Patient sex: F
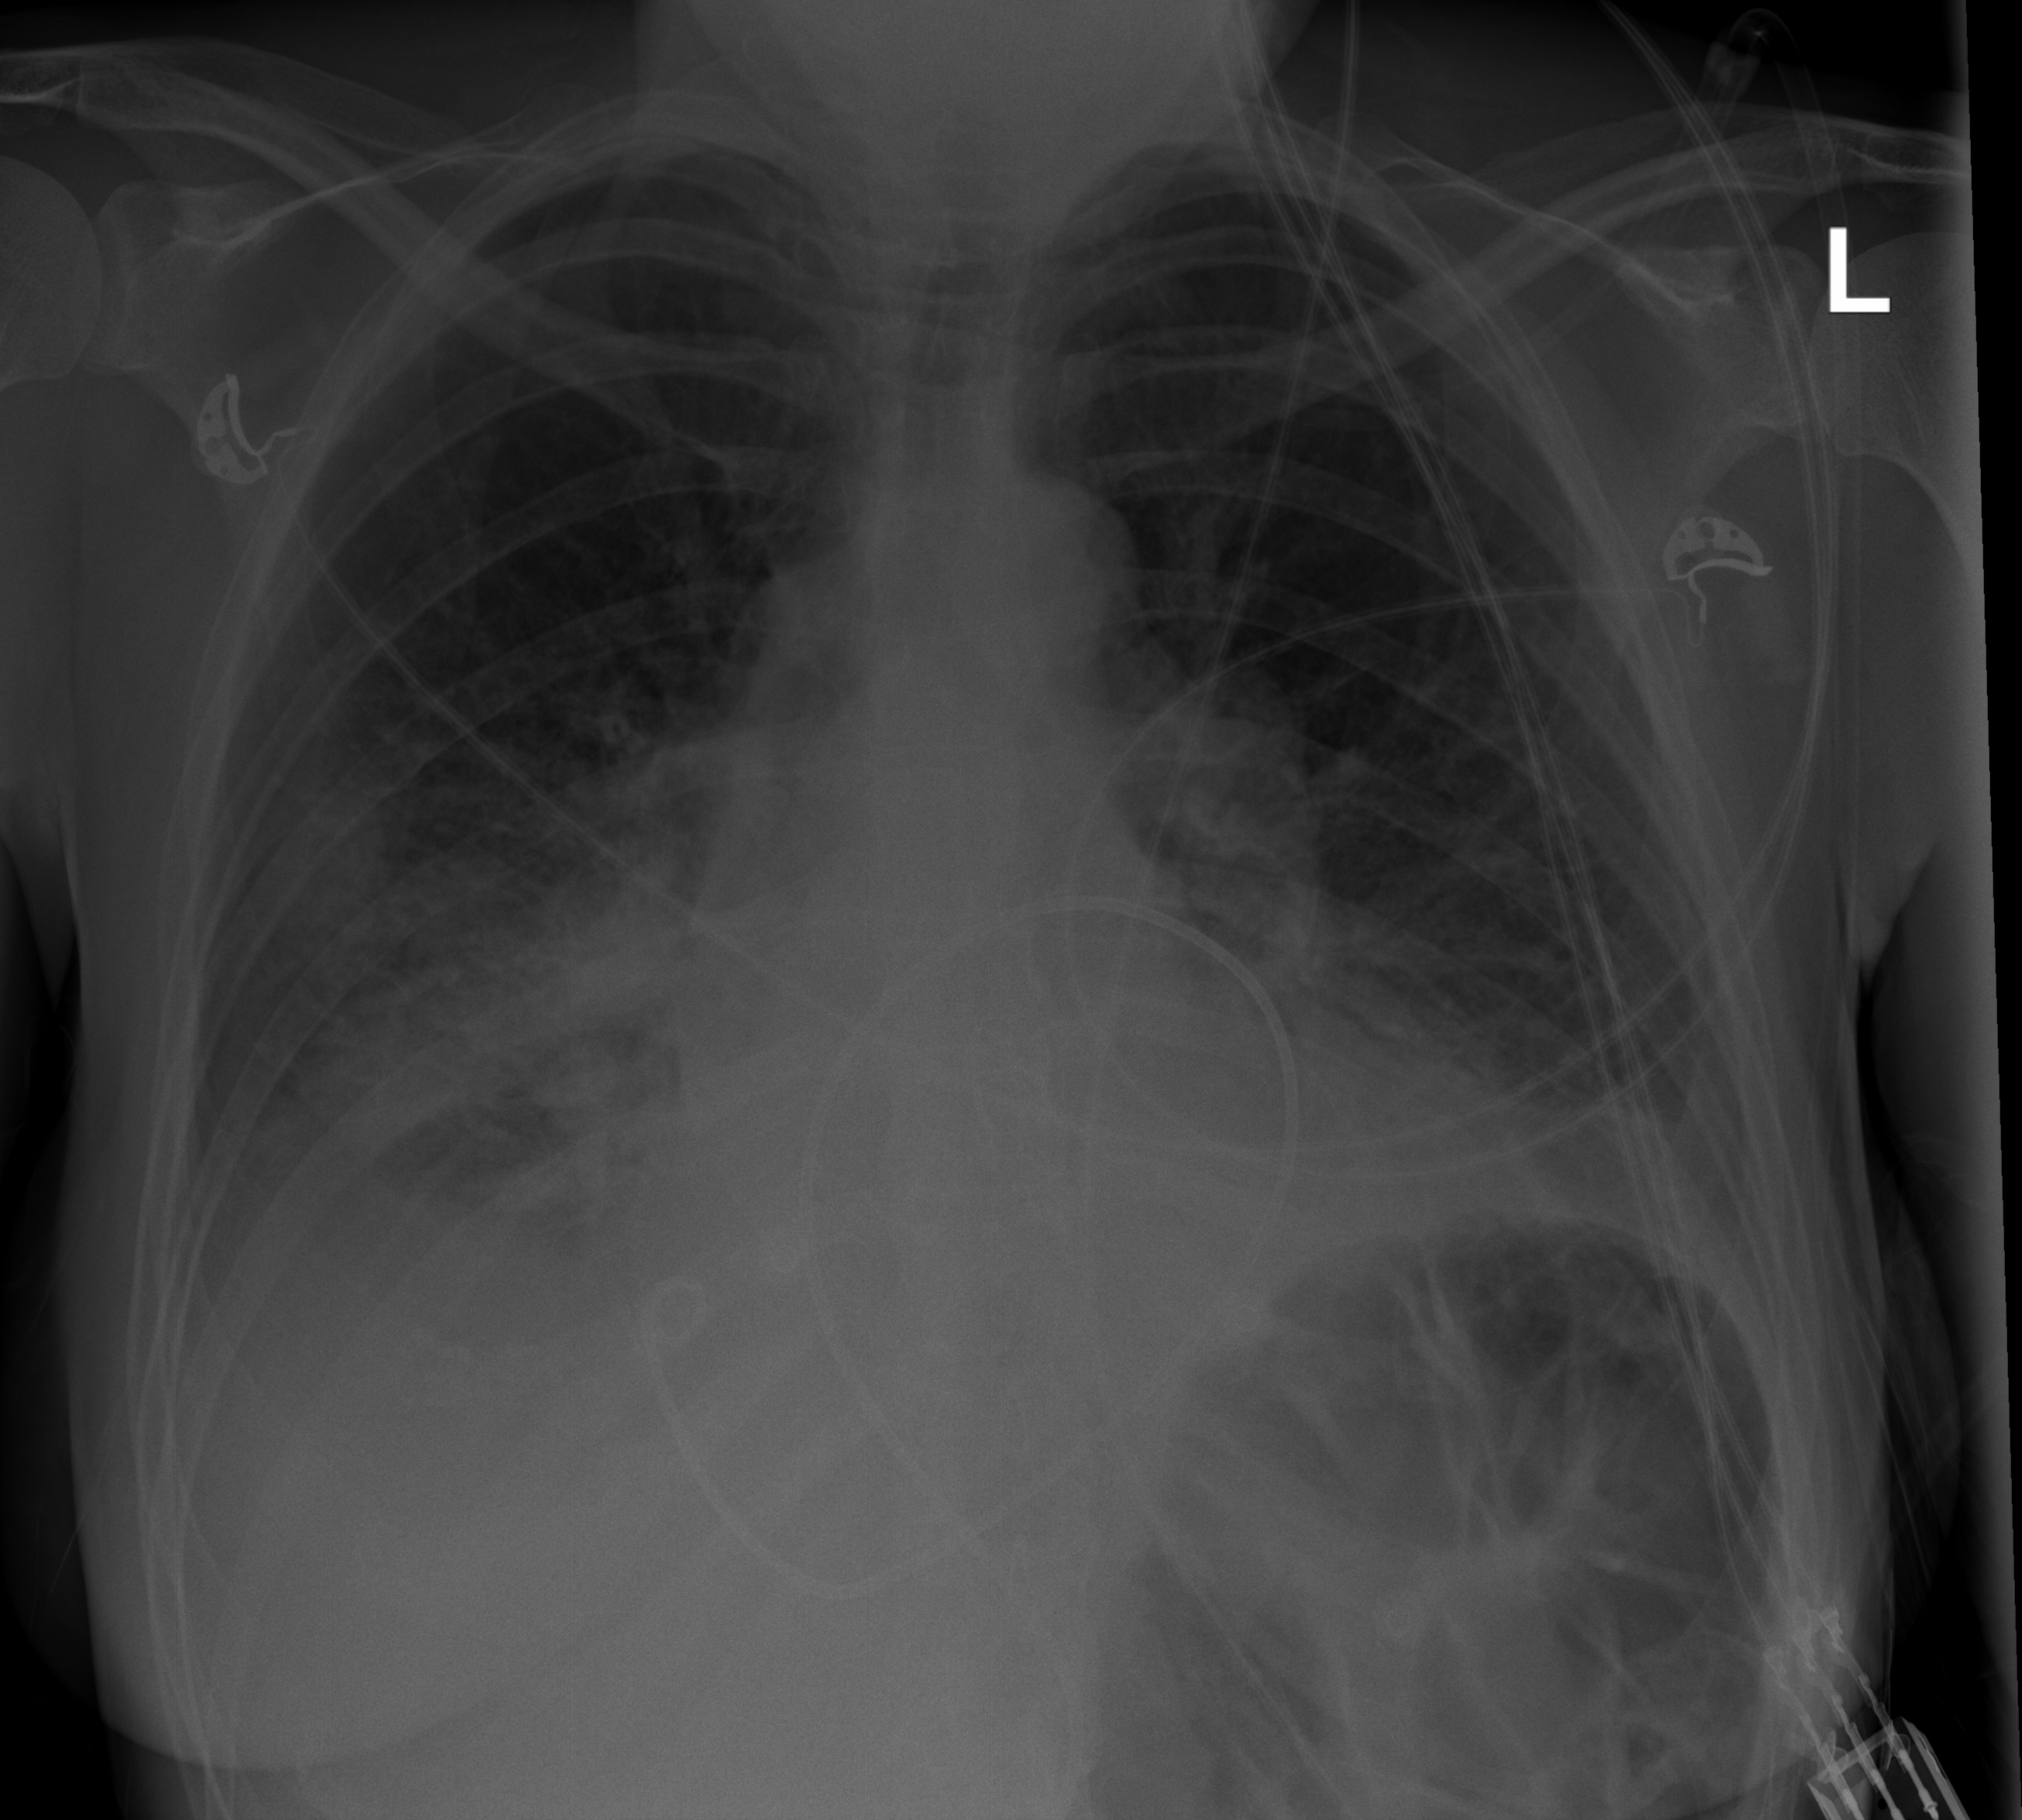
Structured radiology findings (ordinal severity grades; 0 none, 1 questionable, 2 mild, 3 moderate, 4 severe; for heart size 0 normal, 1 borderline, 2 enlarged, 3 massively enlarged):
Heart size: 0
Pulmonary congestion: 0
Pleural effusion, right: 2
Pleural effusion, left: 0
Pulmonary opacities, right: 3
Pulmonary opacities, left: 0
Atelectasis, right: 2
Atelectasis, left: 0